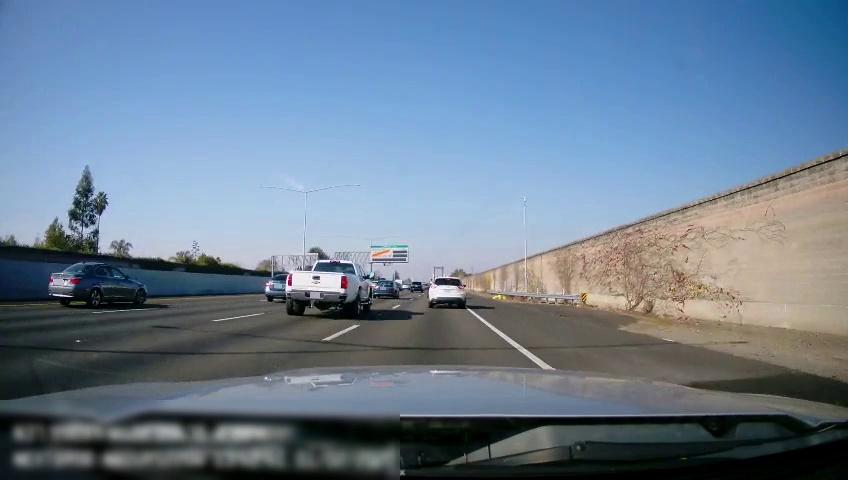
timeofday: Day
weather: Sunny
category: Drivable Space
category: Vehicles | Car
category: Vehicles | Truck
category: Vehicles | SUV
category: Vehicles | SUV
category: Vehicles | Car
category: Vehicles | Car
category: Lanes | Current Lane
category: Lanes | Current Lane
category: Lanes | Alternate Lane
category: Lanes | Alternate Lane
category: Lanes | Alternate Lane
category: Traffic | Signs